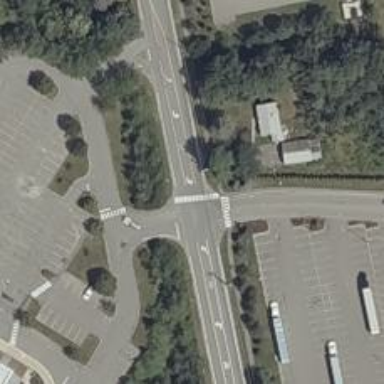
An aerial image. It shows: Uncontrolled crossing on the road.